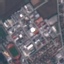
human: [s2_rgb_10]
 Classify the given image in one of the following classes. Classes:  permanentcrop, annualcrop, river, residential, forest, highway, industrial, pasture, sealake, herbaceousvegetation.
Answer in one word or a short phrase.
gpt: Industrial